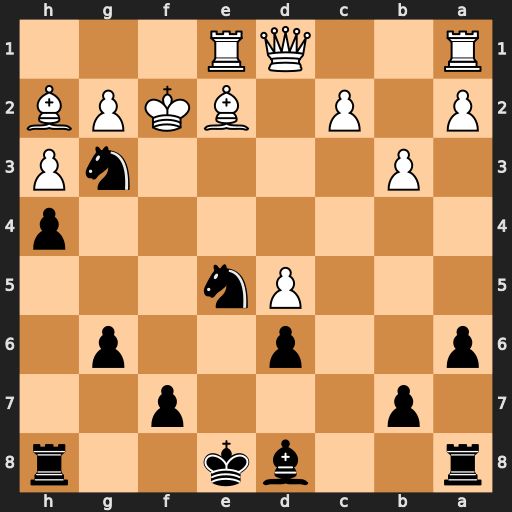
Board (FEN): r2bk2r/1p3p2/p2p2p1/3Pn3/7p/1P4nP/P1P1BKPB/R2QR3
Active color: b
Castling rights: kq
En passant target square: -
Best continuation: Bb6+ Qd4 Bxd4#